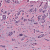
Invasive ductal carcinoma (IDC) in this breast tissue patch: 1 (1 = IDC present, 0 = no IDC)